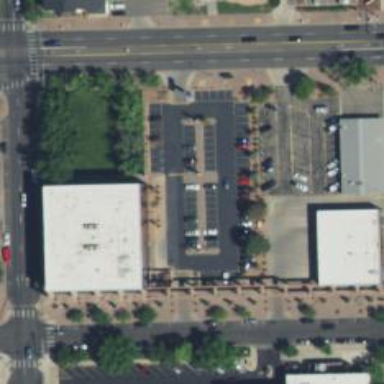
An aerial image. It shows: Parking space.